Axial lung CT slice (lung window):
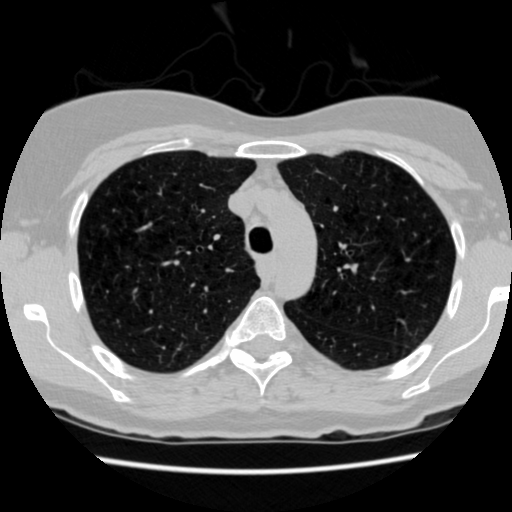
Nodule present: no